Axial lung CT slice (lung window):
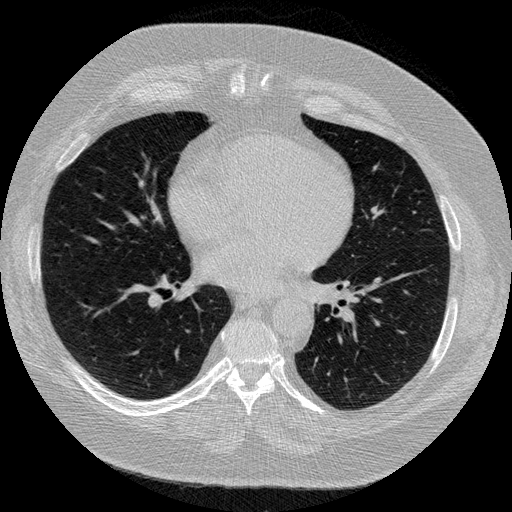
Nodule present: no